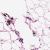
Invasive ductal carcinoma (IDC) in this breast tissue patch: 0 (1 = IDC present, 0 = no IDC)